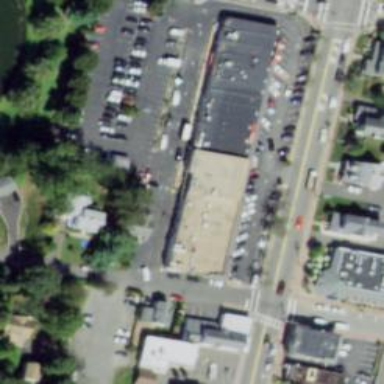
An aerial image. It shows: Post office.